Question: I am trying to upgrade an install of Gerbi CMS (django-page-cms package name) and I keep receiving the following error.

Here is the template code (client name removed).
'''
{% extends "base.html" %}
{% load pages_tags markup chunks %}
{% block title %}
{% if current_page %}
{% show_content current_page "title" %}
{% else %}
<< Client Name >>
{% endif %}
{% endblock %}
{% block pagecontent %}
{% if current_page %}
{% ckeditor_placeholder "Page Title" with ckeditor %}
{% ckeditor_placeholder "Page Content" with ckeditor %}
{% imageplaceholder "Header Image" as header_imgsrc %}
<div class="container">
<div class="row-fluid">
<div class="span12">
<hgroup class="heading-section">
<h1>{{ page_title }}</h1>
</hgroup>
</div>{# /.span12 #}
</div>{# /.row #}
<div class="row-fluid mobile-pad">
<div class="span12">
{{ content|markdown }}
</div>{# /.span12 #}
</div>{# /.row l-athletes #}
</div>{# /.container #}
{% endif %}
{% endblock %}
'''
I have followed the ckeditor setup correctly and have the required config stuff in my file
'''
INSTALLED_APPS = (
....
'ckeditor',
....
)
CKEDITOR_UPLOAD_PATH = "uploads/"
CKEDITOR_IMAGE_BACKEND = "pillow"
CKEDITOR_JQUERY_URL = '//ajax.googleapis.com/ajax/libs/jquery/2.1.1/jquery.min.js'
CKEDITOR_CONFIGS = {
'default': {
'width': 600,
'height': 300,
'toolbar': 'Full',
}
}
'''
I have also run 'collecstatic' and 'syncdb' already to try and get the files where they need to be but Gerbi CMS isn't playing nice with ckeditor.
The packages are:
'''
django-page-cms==1.6.2
django-ckeditor==4.4.7
'''
Any thoughts?
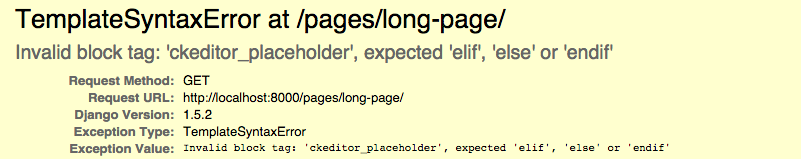
Answer: the ckeditor_placeholder template tag isn't loaded.
change this line:
'''
{% load pages_tags markup chunks %}
'''
to this
'''
{% load pages_tags markup chunks ckeditor_placeholder %}
'''